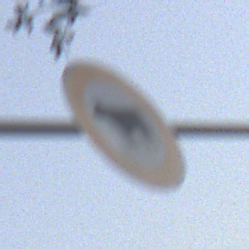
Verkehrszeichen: VerbotViehtrieb
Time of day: SunriseSunset
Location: Outdoor (Suburban)
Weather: Clear
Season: NotSpecified
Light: Natural